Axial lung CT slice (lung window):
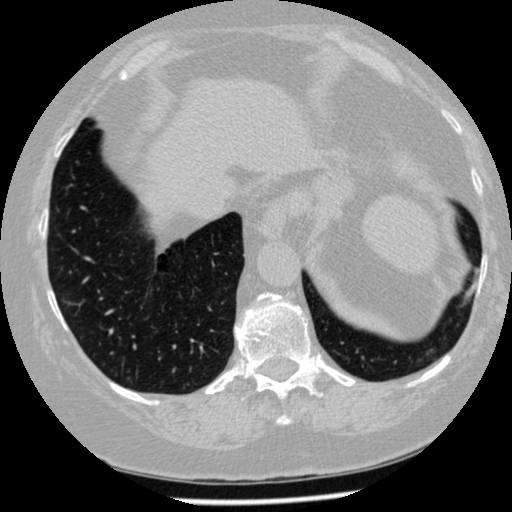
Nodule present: no